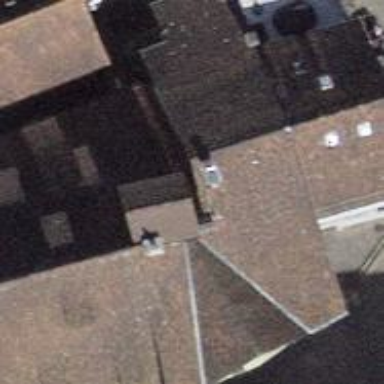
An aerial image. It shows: Building with tile roof.